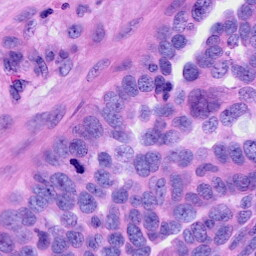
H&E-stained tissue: Ovarian